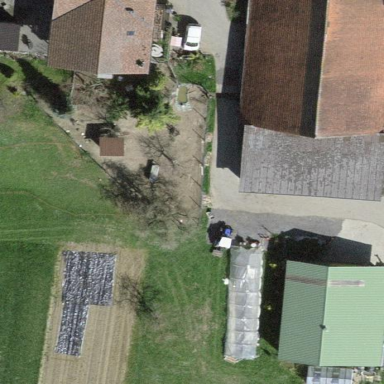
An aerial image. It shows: Farmyard area.